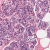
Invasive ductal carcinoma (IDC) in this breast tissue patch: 0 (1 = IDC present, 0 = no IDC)